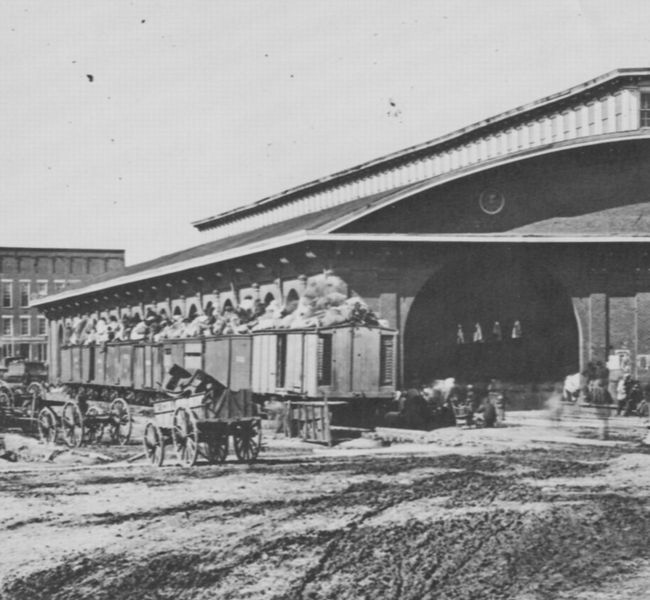
Titel: Vorbereitungen für »den Marsch zur See«
Künstler: Mathew B. Brady
Schlagwörter: himmel, sand, grau, licht, dach, gebäude, haus, weg, erde, sonne, karren, pferd, räder, bogen, karre, wagen, leiter, tor, halle, foto, fotografie, scheune, schwarzweiss, bahnhof, stall, wagenräder, lager, lagerhalle, schwarzweis, l